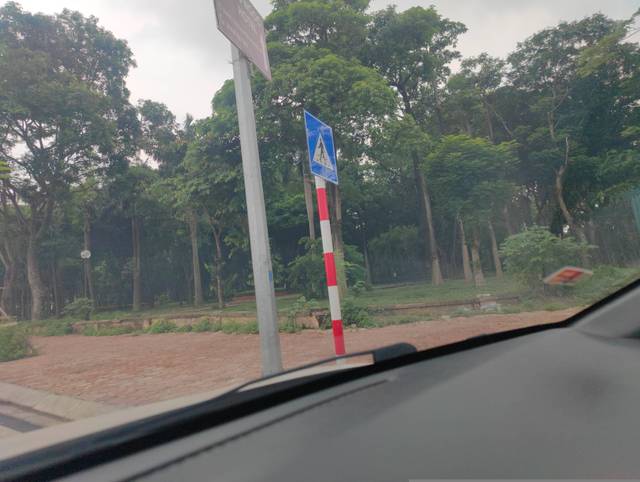
Region: Vietnam
Coordinates: 20.965, 105.838